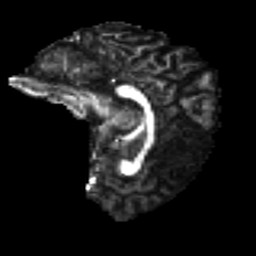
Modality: FA
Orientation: sagittal
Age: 31
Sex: male
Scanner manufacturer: ge
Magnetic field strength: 3 T
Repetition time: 7.8 s
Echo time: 0.061 s